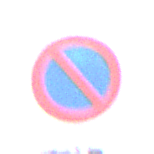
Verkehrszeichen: EingeschraenktesHalteverbot
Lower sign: MehrspurigeFahrzeuge4
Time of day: MorningAfternoon
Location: Outdoor (Nature)
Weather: Overcast
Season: NotSpecified
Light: Natural